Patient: sex F, age 43
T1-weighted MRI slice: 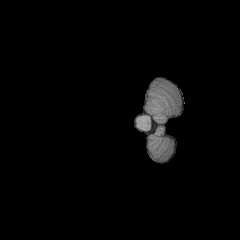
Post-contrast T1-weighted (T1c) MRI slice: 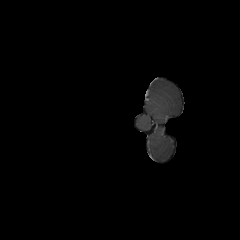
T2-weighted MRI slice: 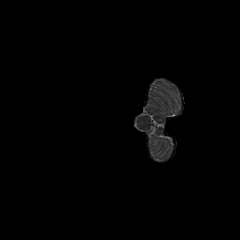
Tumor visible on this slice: no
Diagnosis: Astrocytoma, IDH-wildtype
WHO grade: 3